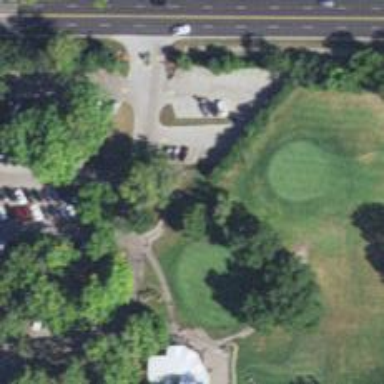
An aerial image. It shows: Well-maintained golf cartpath track.